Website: apple
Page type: billing-address
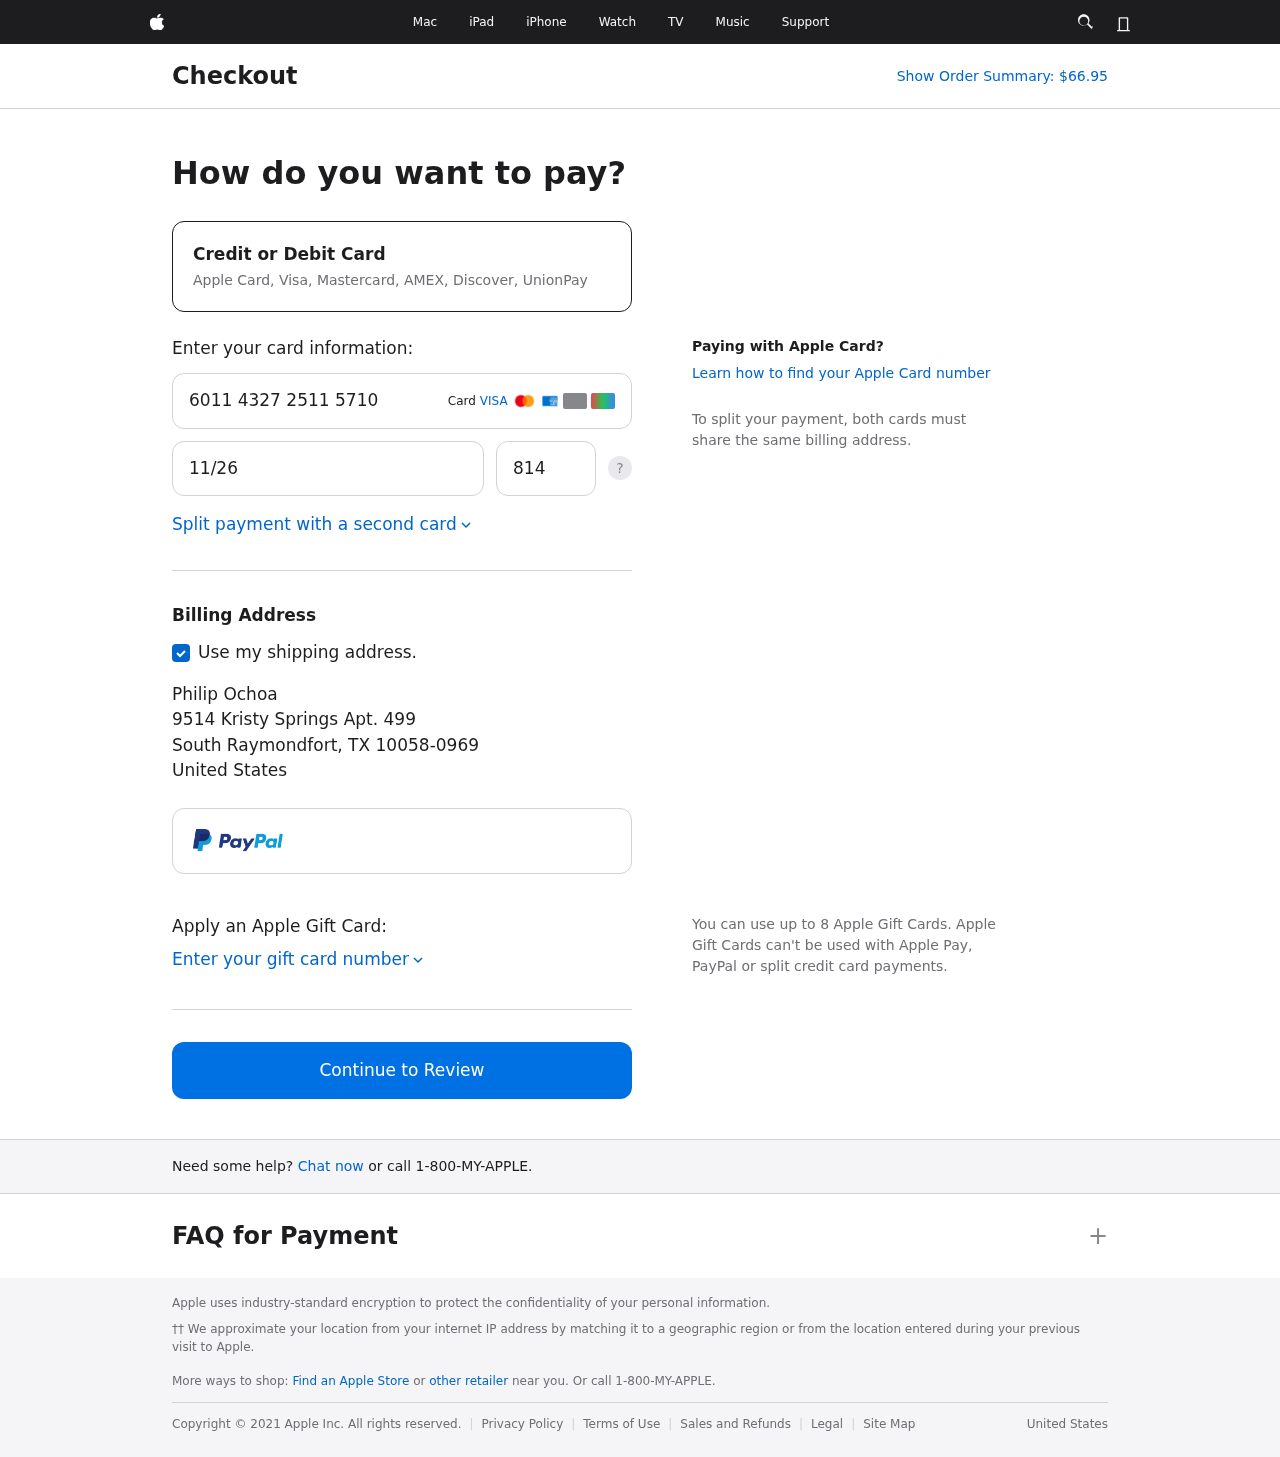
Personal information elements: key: PII_CARD_CVV
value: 814
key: PII_CARD_EXPIRY
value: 11/26
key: PII_CARD_NUMBER
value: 6011 4327 2511 5710
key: PII_CITY
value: South Raymondfort
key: PII_COUNTRY
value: United States
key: PII_FULLNAME
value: Philip Ochoa
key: PII_POSTCODE_FULL
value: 10058-0969
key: PII_STATE_ABBR
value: TX
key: PII_STREET
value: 9514 Kristy Springs Apt. 499
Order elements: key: ORDER_TOTAL
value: Show Order Summary: $66.95